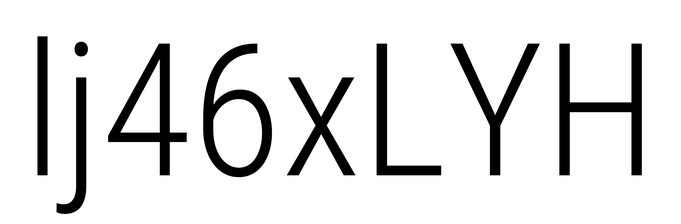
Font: Roboto_Condensed_Light